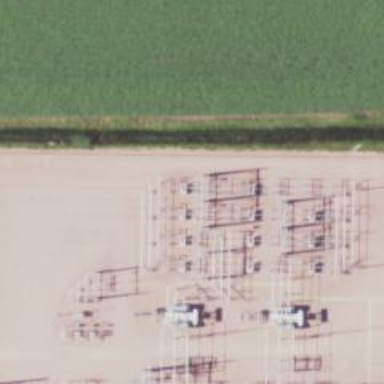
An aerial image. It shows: Switch used for power control.